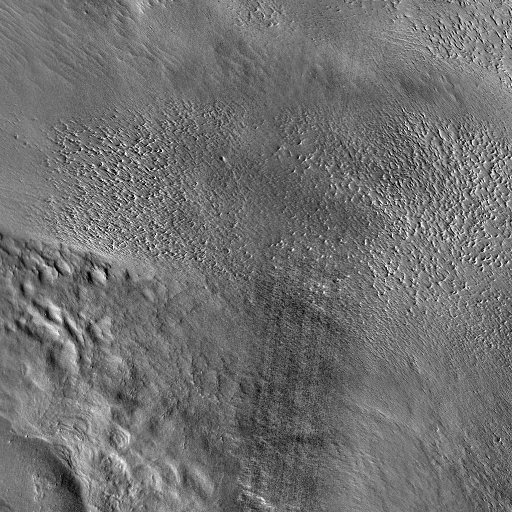
Crater classes present: Background